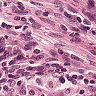
Metastatic tissue present: no